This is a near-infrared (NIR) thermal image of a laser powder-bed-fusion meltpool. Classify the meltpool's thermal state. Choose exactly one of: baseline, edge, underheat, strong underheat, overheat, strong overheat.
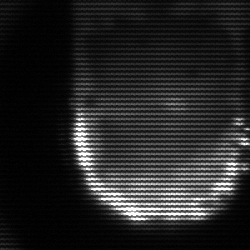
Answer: baseline